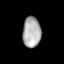
Tissue: lung
Cell type: Epithelial cells
Senescence score: 0.2377
Nuclear area (px): 540
Mean DAPI intensity: 173.506